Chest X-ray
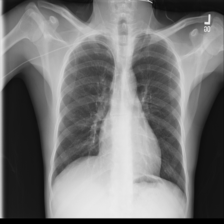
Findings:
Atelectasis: negative
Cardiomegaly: negative
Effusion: negative
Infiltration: negative
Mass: negative
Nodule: negative
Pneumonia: negative
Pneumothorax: negative
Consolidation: negative
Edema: negative
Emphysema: negative
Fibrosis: negative
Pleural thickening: negative
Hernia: negative